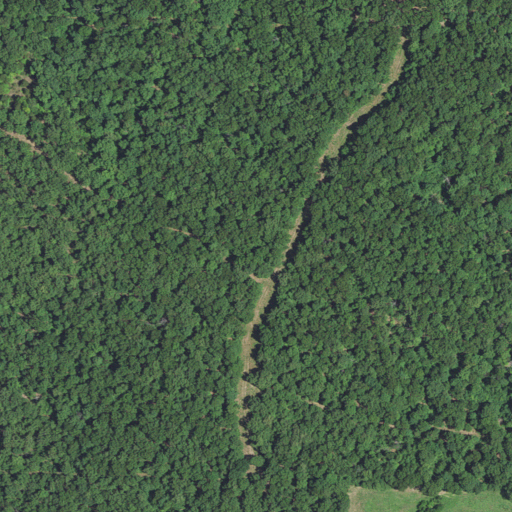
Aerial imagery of ridge(s) in Missouri named Paint Ridge containing deciduous forest and pasture